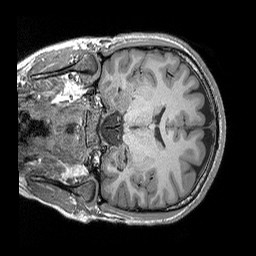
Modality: T1w
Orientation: coronal
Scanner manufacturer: siemens
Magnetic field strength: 3 T
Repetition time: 2.3 s
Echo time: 0.00298 s